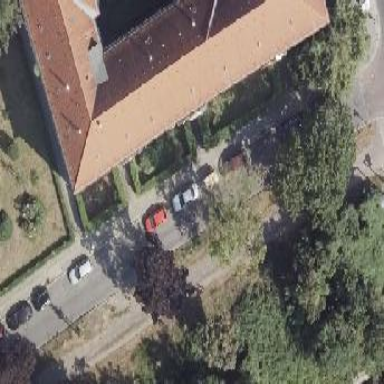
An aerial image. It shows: Gabled roof adorns the apartments building.